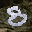
Label: 8